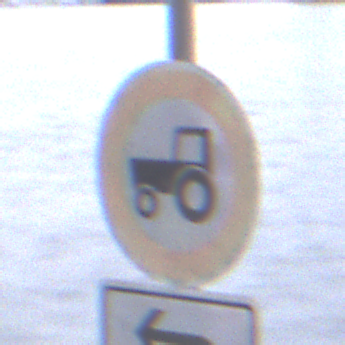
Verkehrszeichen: VerbotKraftfahrzeugeZuegeNichtSchneller25
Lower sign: RichtungsangabeDurchPfeile2
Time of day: MorningAfternoon
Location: Outdoor (Urban)
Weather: Overcast
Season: NotSpecified
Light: Natural